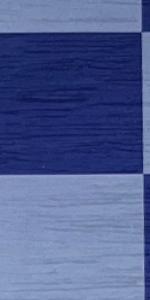
Label: Empty